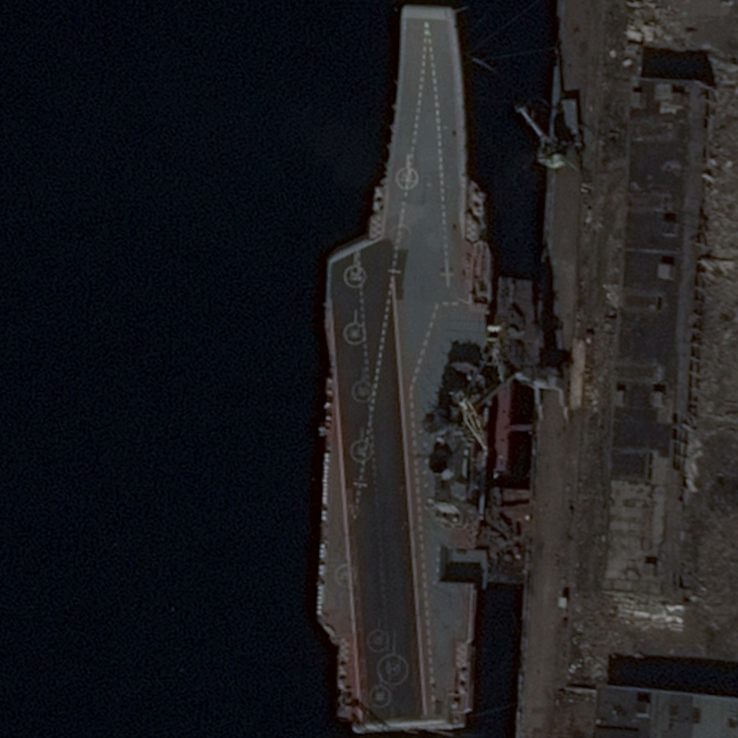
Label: Kuznetsov-class_aircraft_carrier